Question: What is the value of the measurement in the image?
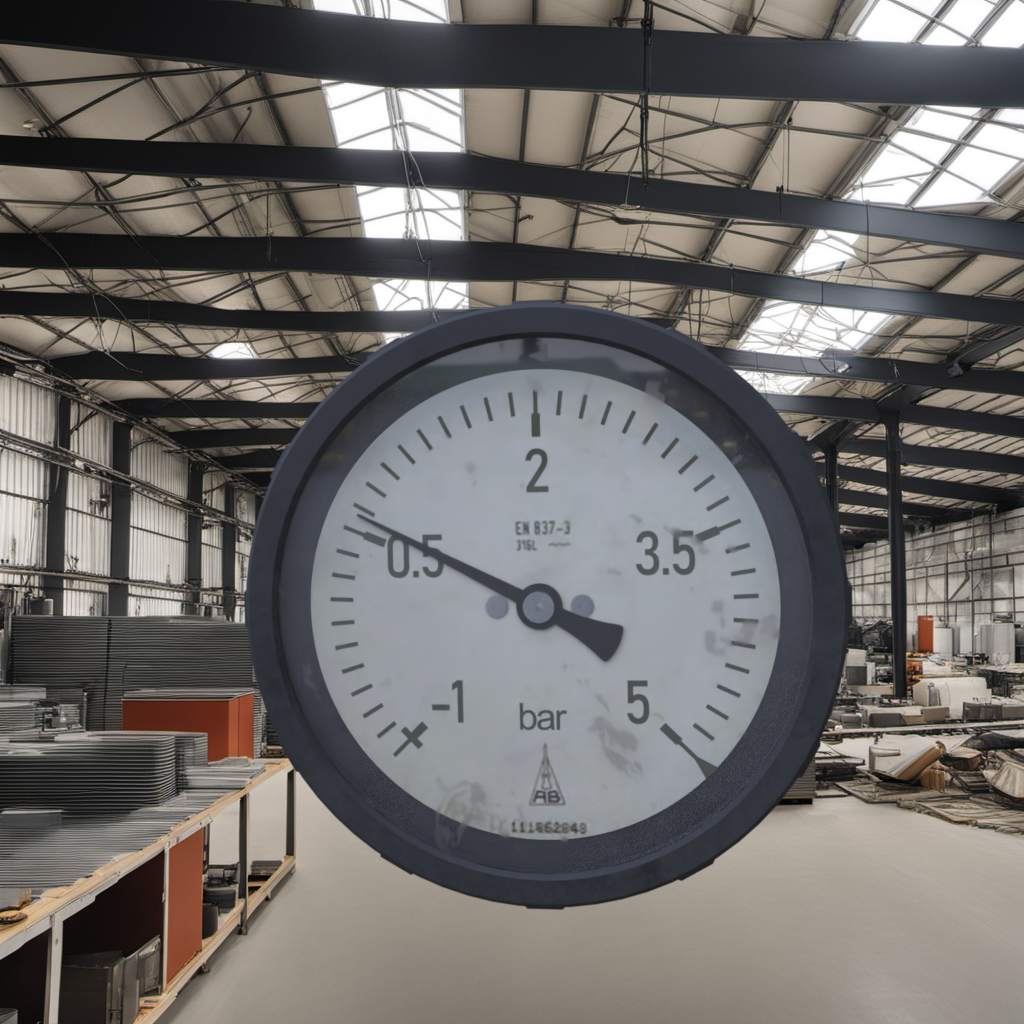
Answer: The result is 0.59
Question: What is the range of this measurement?
Answer: The range is from -1 to 5
Question: What is the minimum and maximum value of the measurement shown in the image?
Answer: The minimum value is -1 and the maximum value is 5